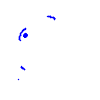
Particle: electron